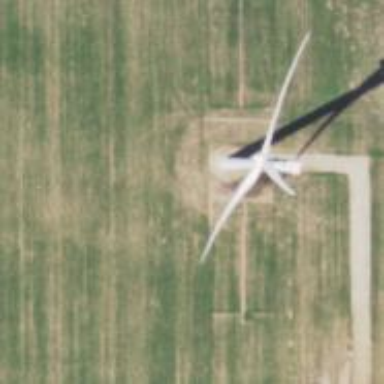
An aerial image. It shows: Wind generator in the form of horizontal axis wind turbine.